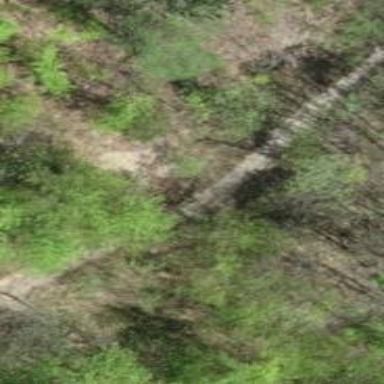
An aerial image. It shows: Path.